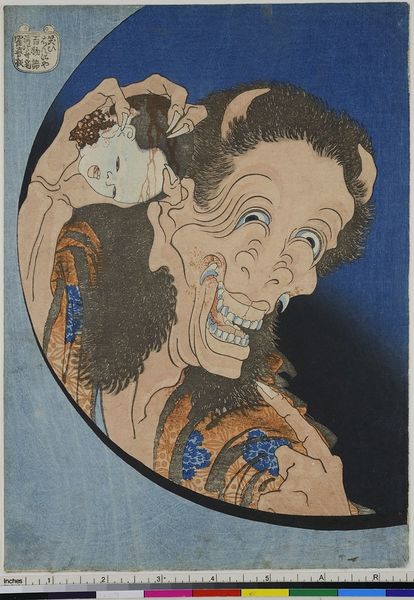
Titel: Die lachende Dämonin, aus der Serie: 100 Erzählungen
Künstler: Katsushika Hokusai
Standort: Hamburg
Institution: Museum für Kunst und Gewerbe Hamburg
Schlagwörter: holzschnitt, baby, druckgraphik, druckgrafik, gestalten, fabelwesen, zeit, ungeheuer, farbholzschnitt, monster, sagen, fabeltier, fabeltiere, zwitterwesen, monstrum, edo, reproduktionen, druckerzeugnisse, säugling, schädel, dämon, phänomene, märchen, totenschädel